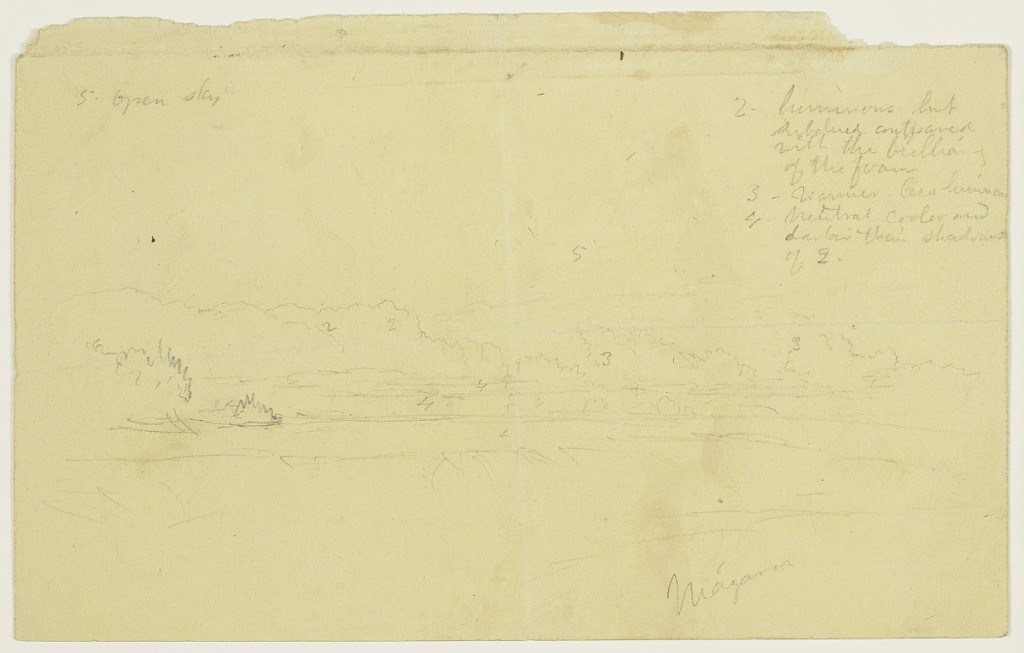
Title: Goat Island and Horseshoe Falls, Niagara River, Canada
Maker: Frederic Edwin Church, American, 1826–1900
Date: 1856 or 1858
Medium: Graphite on tan wove paper
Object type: Drawing
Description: Landscape sketch showing a view of Horseshoe Falls and Goat Island from the Canadian bank of the Niagara River. In the foreground, the edge of Horseshoe Falls curves into the middle distance, where the vegetation of Goat Island is visible. In the background, billowing clouds rise over the flat horizon in an otherwise open sky.

Verso: Loose figure sketch in the lower left corner showing two embracing women, both adorned in large gowns, who appear to be dancing.